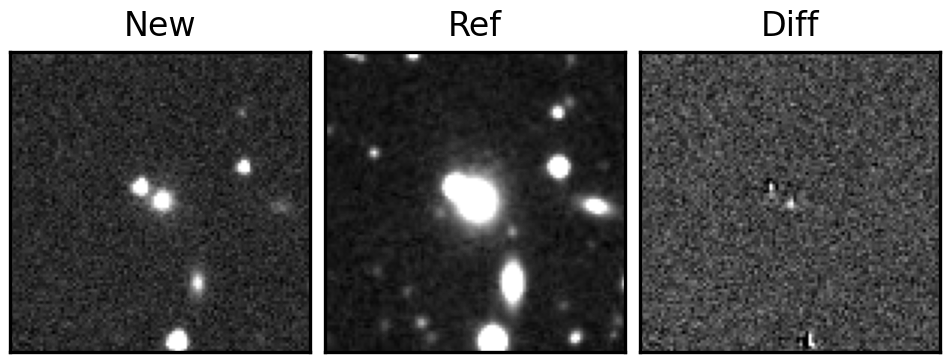
Label: real